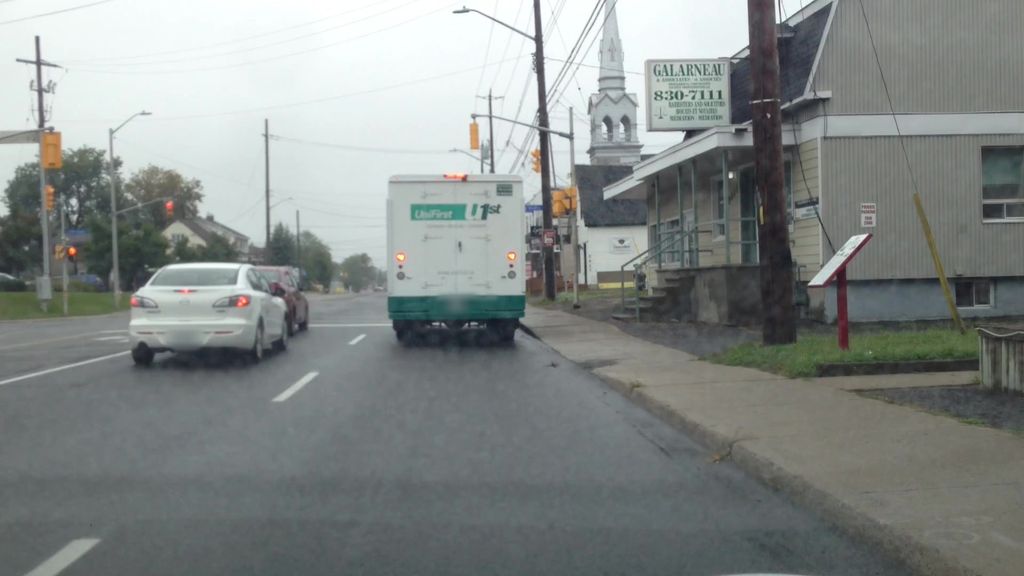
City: ottawa-gatineau